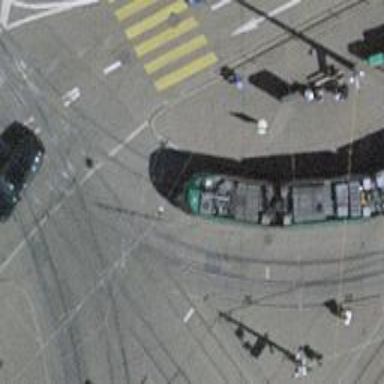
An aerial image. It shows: Tram stop with public transport stop position.